Question:
I need to create a page something like this. The blue circle is the main circle and green circles should place around the main circle. The green circles count is random (around 0 - 10). All green circles are connected to blue circle with a line.
I know to draw circle in CSS. I need to know,
1. How to place green circles around the blue circle
2. How to connect green circles to the blue circle
Is it possible to do with CSS. If not what is the way?
Thank you.
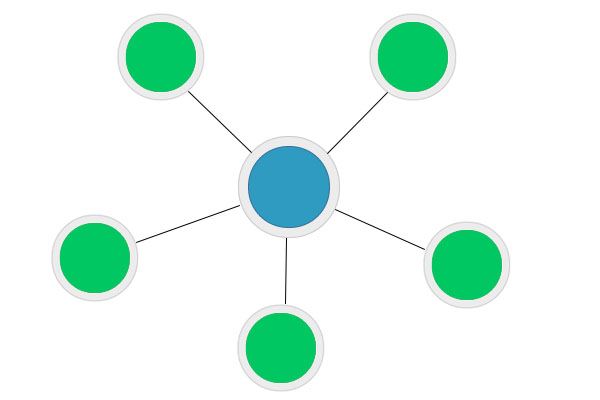
Answer: What you will need is a 'position: relative;' container with child elements positioned 'absolute'
<URL>
<URL>
Explanation: What am doing here is using 'position: relative;' on the parent element which is '.ball_wrap', than am using 'position: absolute;' for the child elements AS WELL AS the ':after' pseudo elements to connect the child elements with the parent. If you are not aware of the pseudo elements than take them as a virtual element, these elements do not exist literally in the DOM but they do render graphically. So am using 'display: block;' as they are 'inline' by default..along with 'content: "";'... Rest, set them accordingly using 'top', 'right', 'bottom' and 'left' properties.
'''
.ball_wrap {
position: relative;
margin: 150px;
width: 90px;
}
.green_ball {
background: #00C762;
height: 50px;
width: 50px;
border-radius: 50%;
border: 3px solid #ccc;
position: absolute;
}
.blue_ball {
background: #2F9BC1;
height: 80px;
width: 80px;
border-radius: 50%;
border: 3px solid #ccc;
}
.ball_wrap div:nth-of-type(2) {
top: 20px;
left: -100px;
}
.ball_wrap div:nth-of-type(2):after {
content: "";
display: block;
border-bottom: 1px solid #000;
position: absolute;
width: 50px;
right: -50px;
top: 50%;
}
.ball_wrap div:nth-of-type(3) {
top: 20px;
right: -100px;
}
.ball_wrap div:nth-of-type(3):after {
content: "";
display: block;
border-bottom: 1px solid #000;
position: absolute;
width: 50px;
left: -52px;
top: 50%;
}
.ball_wrap div:nth-of-type(4) {
right: 20px;
bottom: -100px;
}
.ball_wrap div:nth-of-type(4):after {
content: "";
display: block;
border-left: 1px solid #000;
position: absolute;
height: 50px;
left: 50%;
top: -52px;
}
'''
---
Also you might take a look at <URL> using jQuery